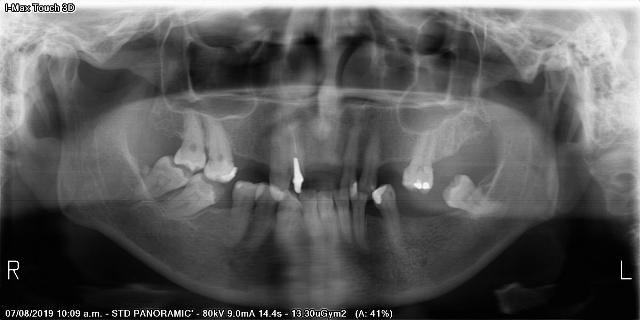
adult